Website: home-depot
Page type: customer-info-address
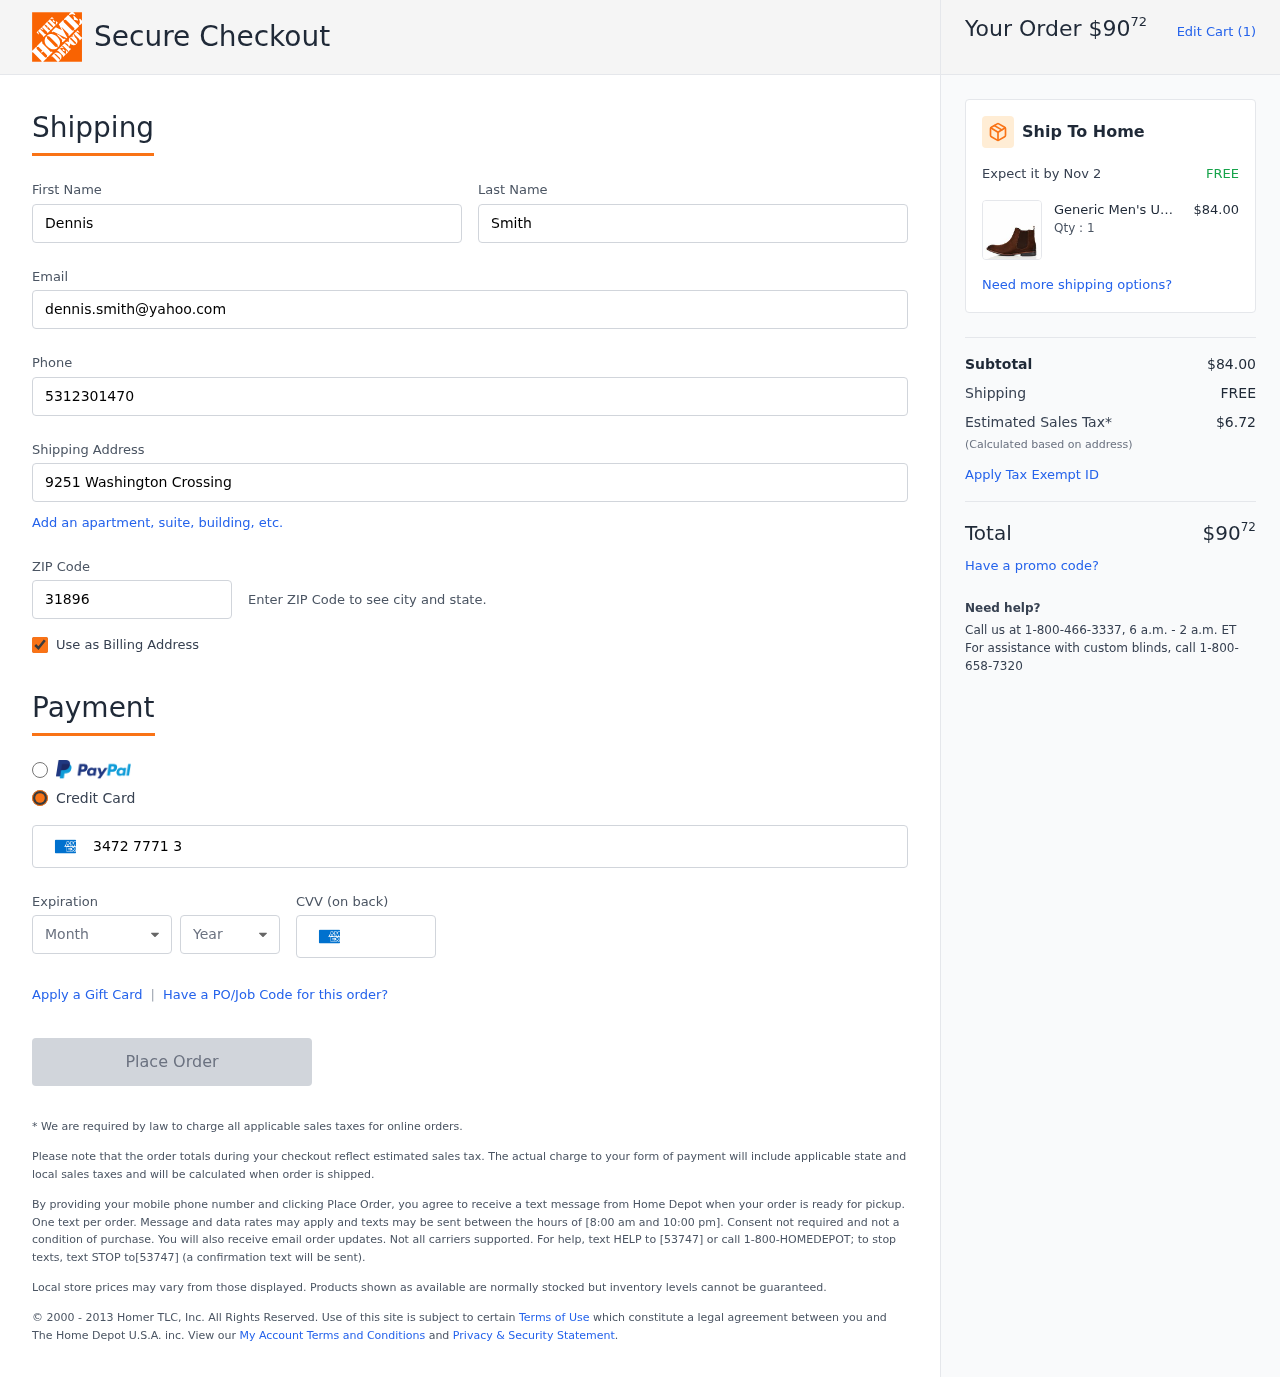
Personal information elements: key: PII_CARD_CVV
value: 3929
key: PII_CARD_EXPIRY_MONTH
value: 10
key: PII_CARD_EXPIRY_YEAR
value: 26
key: PII_CARD_NUMBER
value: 3472 7771 3360 879
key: PII_EMAIL
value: dennis.smith@yahoo.com
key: PII_FIRSTNAME
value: Dennis
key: PII_LASTNAME
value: Smith
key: PII_PHONE
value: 5312301470
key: PII_POSTCODE
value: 31896
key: PII_STREET
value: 9251 Washington Crossing
Product elements: key: PRODUCT1_BRAND
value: Generic
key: PRODUCT1_NAME
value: Men's Um1359 Chelsea Boots, Brown Chocolate, US:5
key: PRODUCT1_PRICE
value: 84
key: PRODUCT1_QUANTITY
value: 1
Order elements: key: ORDER_TOTAL
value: $9072
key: ORDER_NUM_ITEMS
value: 1
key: ORDER_DELIVERY_DATE
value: Nov 2
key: ORDER_SUBTOTAL
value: $84.00
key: ORDER_SHIPPING_COST
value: FREE
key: ORDER_TAX
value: $6.72